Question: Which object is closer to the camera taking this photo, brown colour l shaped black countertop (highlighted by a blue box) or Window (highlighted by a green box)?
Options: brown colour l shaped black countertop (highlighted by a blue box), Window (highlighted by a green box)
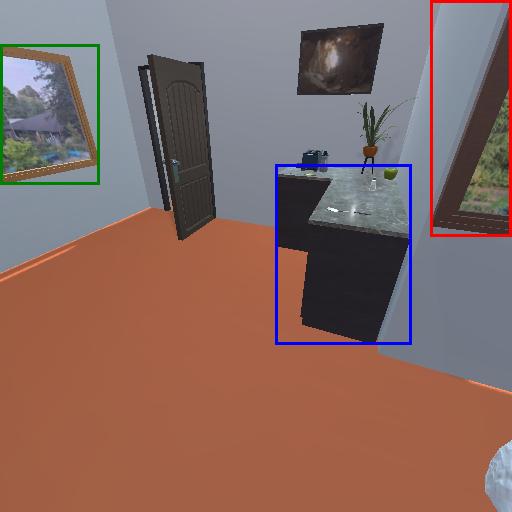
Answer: brown colour l shaped black countertop (highlighted by a blue box)